Question: I have following python sript -
'''
import os
command = "echo '12345 Tomcat' | sed -n 's/.*\(^.[0-9]*\).*//p'"
os.system(command)
'''
It prints ascii zero character -

Try running this command in a shell. It should print '12345'.
Why is this?
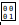
Answer: '' is an escape sequence (which is what your image actually shows, not ''). You want to treat it as the characters '\' and '1', so prefix your string with 'r' to make the string literals "raw":
'''
command = r"echo '12345 Tomcat' | sed -n 's/.*\(^.[0-9]*\).*//p'"
'''